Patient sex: F
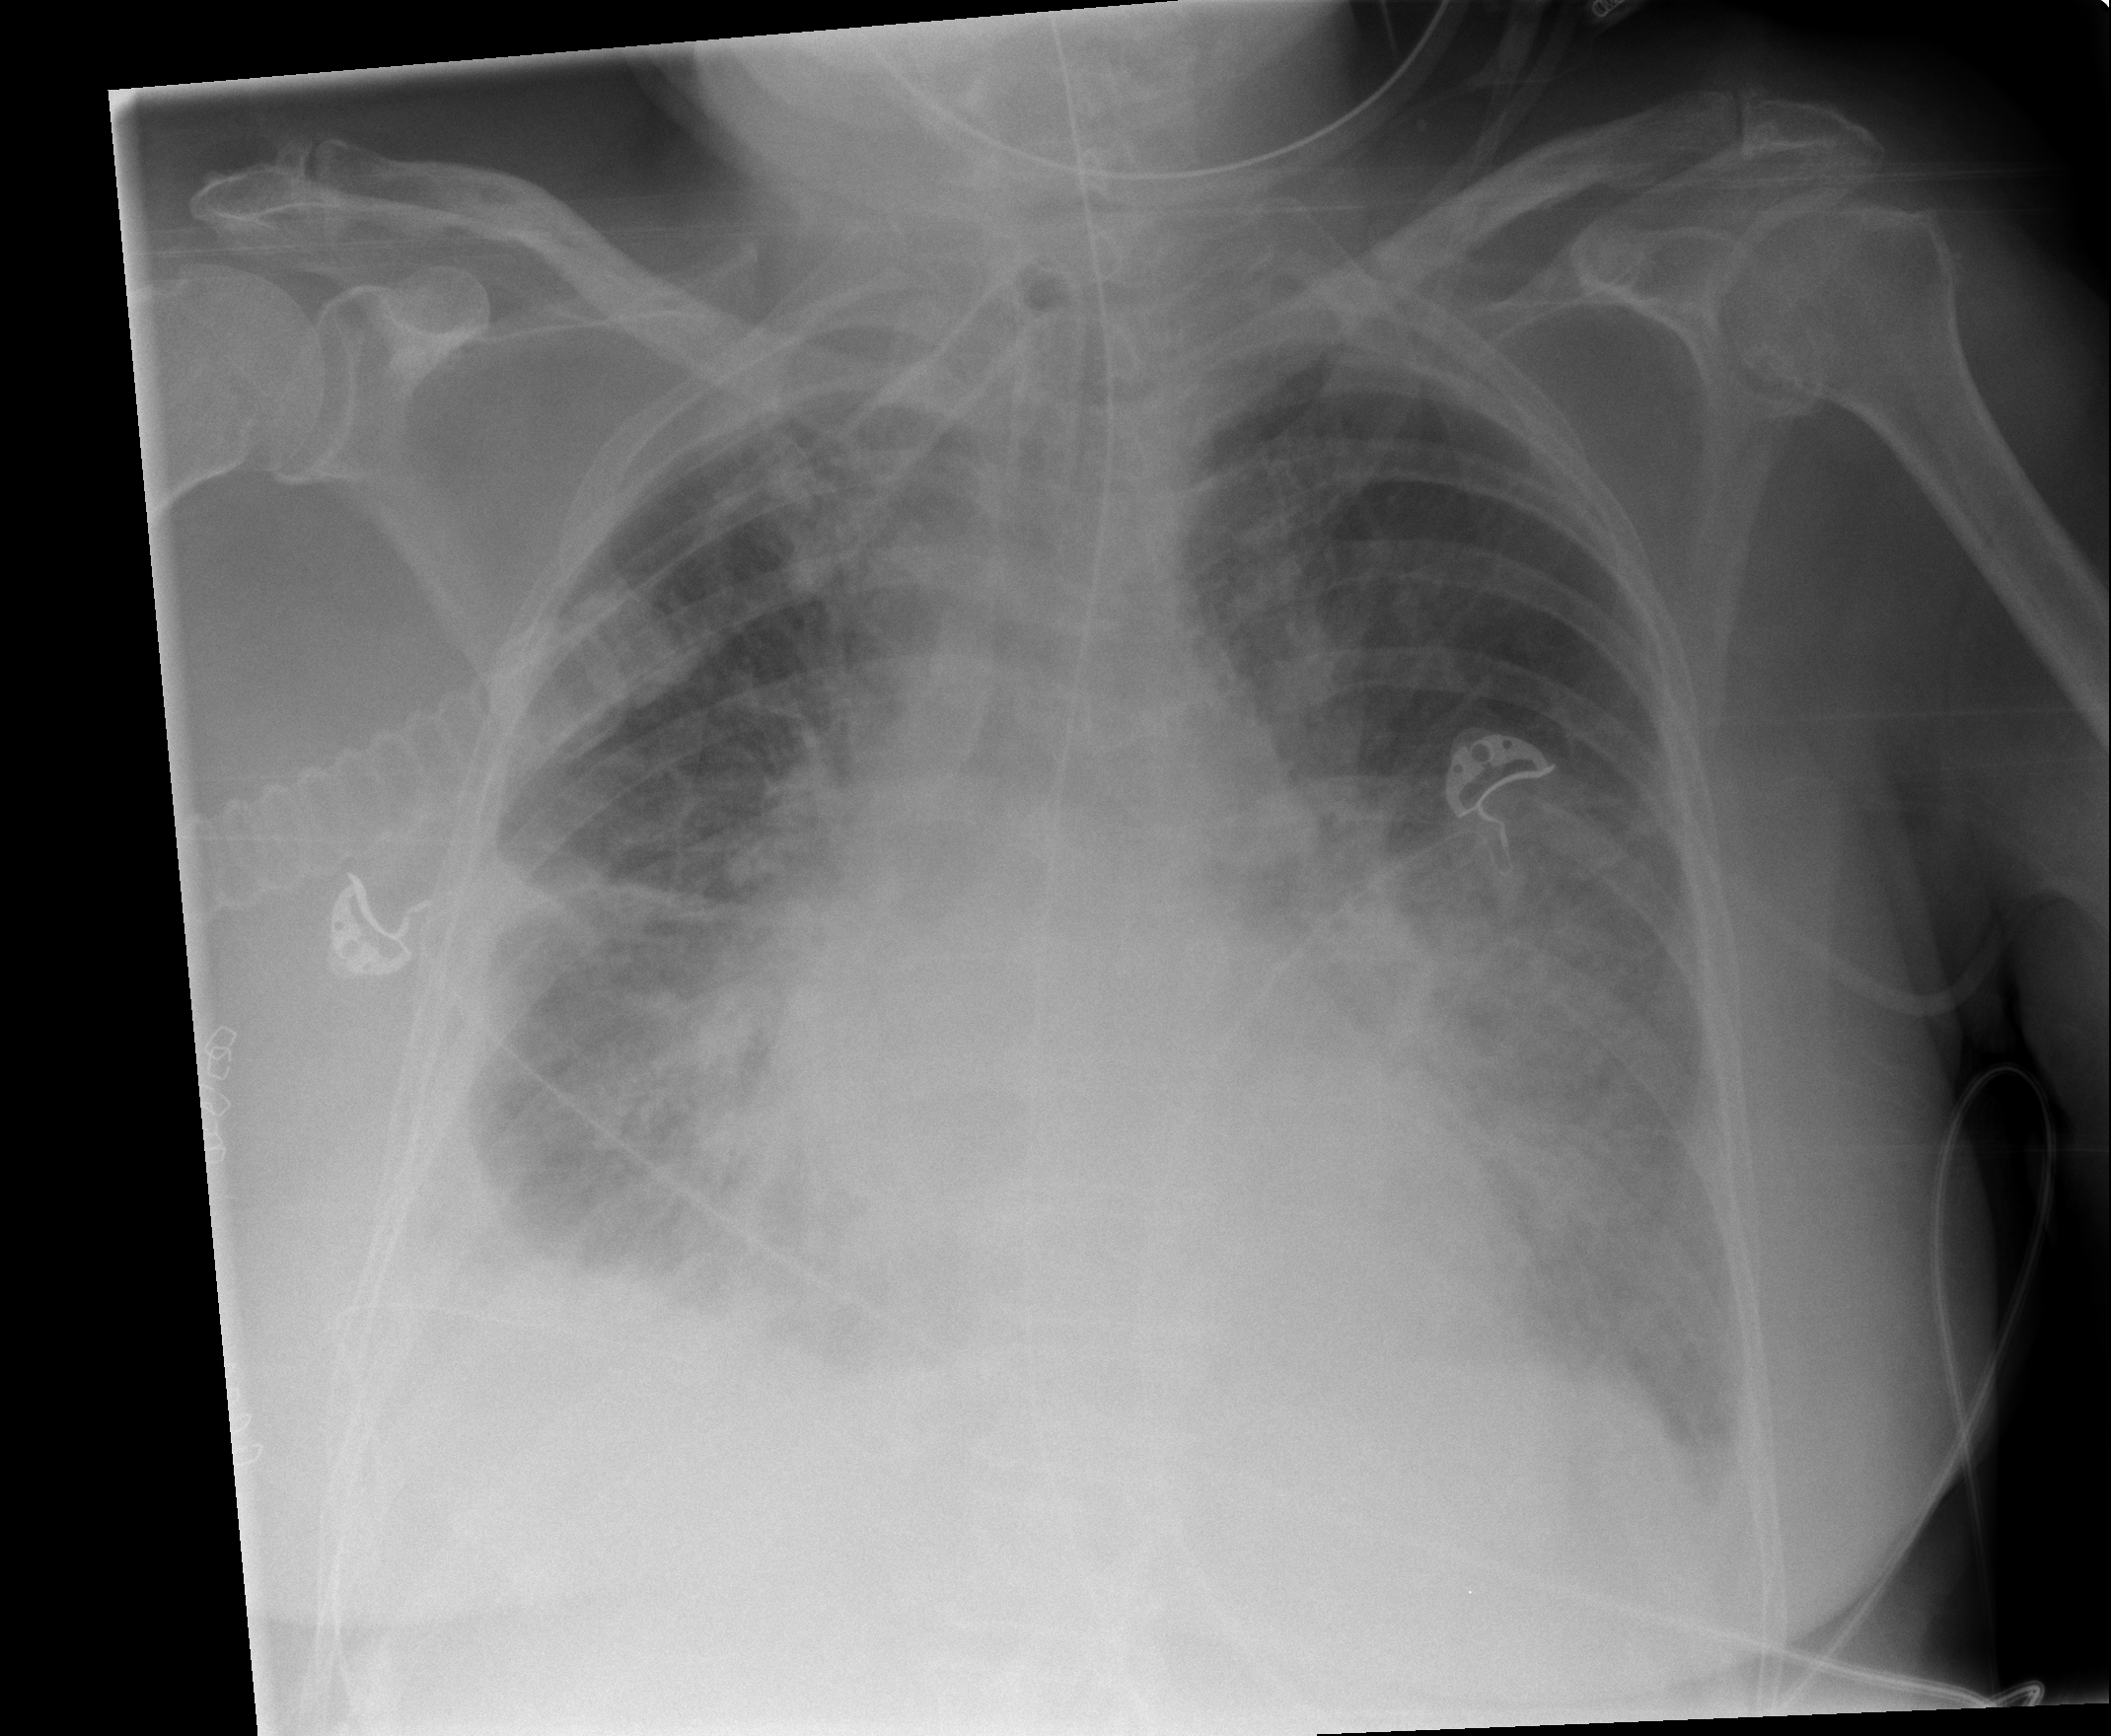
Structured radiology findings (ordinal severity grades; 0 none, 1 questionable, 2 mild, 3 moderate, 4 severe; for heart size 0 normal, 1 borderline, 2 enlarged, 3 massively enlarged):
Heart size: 0
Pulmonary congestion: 2
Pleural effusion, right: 2
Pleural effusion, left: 0
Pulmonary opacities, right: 2
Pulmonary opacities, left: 2
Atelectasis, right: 2
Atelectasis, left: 2